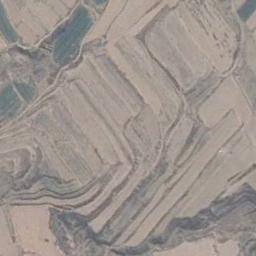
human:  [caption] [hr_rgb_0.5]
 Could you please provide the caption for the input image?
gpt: There are many plants on the terrace .

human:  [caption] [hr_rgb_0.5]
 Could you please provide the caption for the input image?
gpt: A large layer of brown and green mixed terraces .

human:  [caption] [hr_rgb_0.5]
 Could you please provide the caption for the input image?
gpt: The bare and green terrace is next to some trees .

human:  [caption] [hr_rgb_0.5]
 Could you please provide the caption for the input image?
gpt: There is a winding path between the terraces .

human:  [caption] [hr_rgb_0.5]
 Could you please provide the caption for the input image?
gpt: There are yellow terraces arranged irregularly .